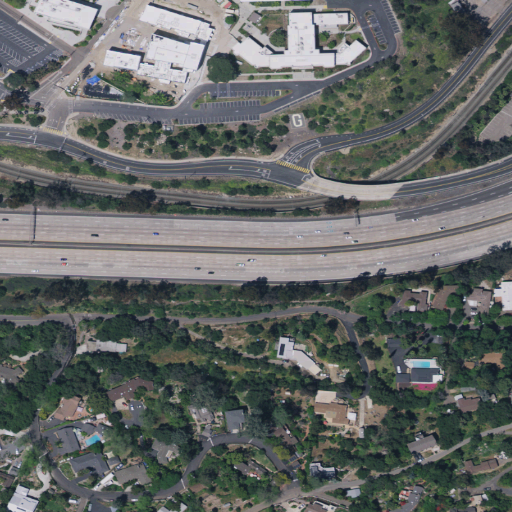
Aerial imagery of gap in California named Eucalyptus Pass containing medium intensity development, open development, low intensity development, and high intensity development